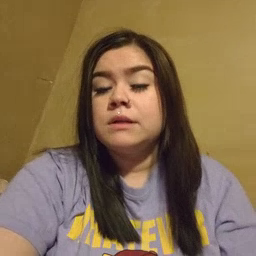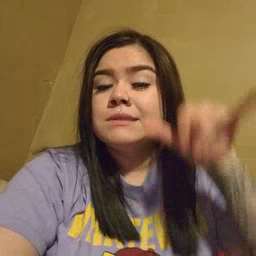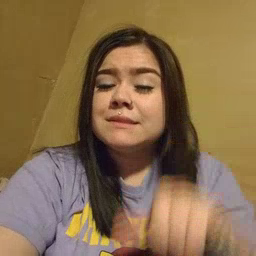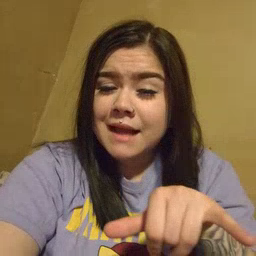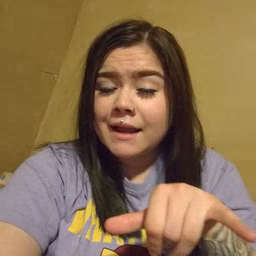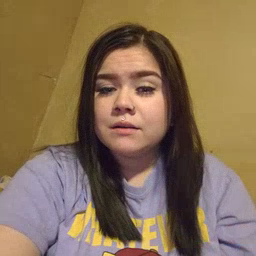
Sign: stay